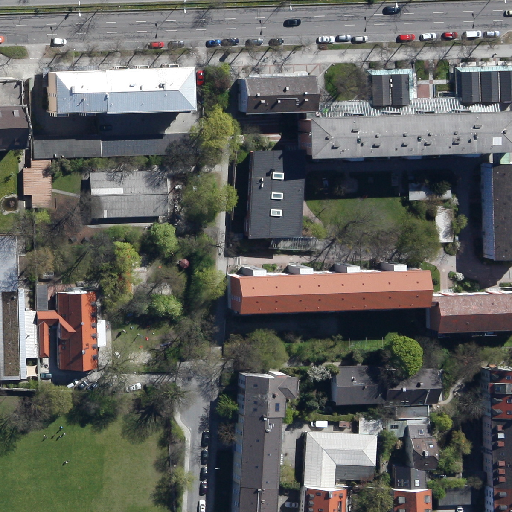
Referring expression: sidewalk along with tree